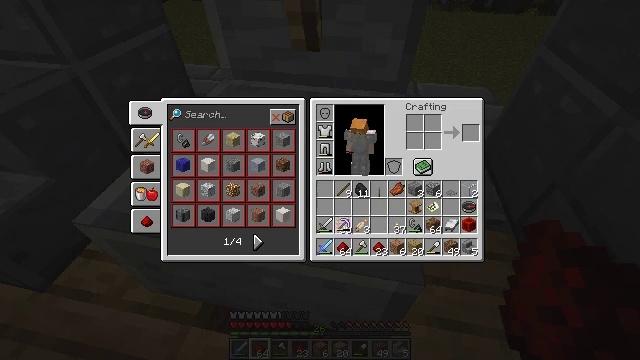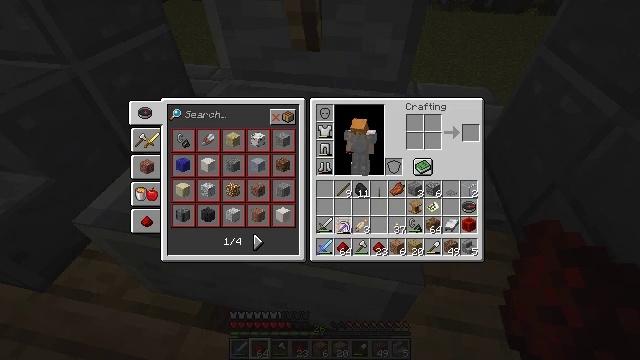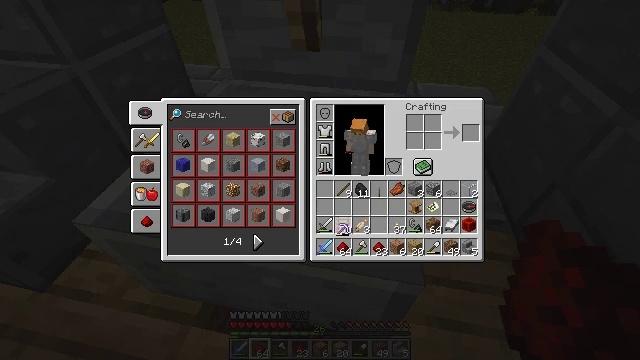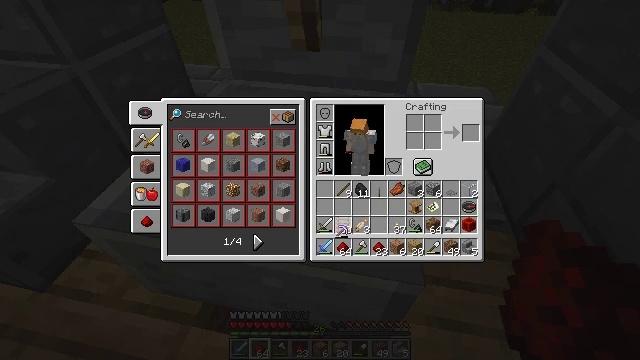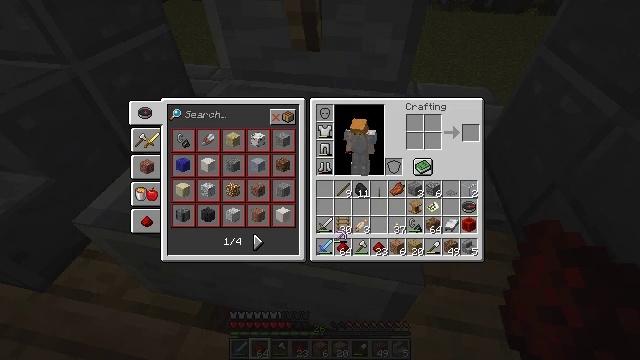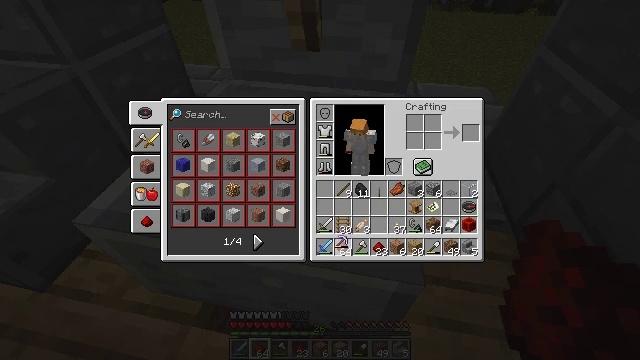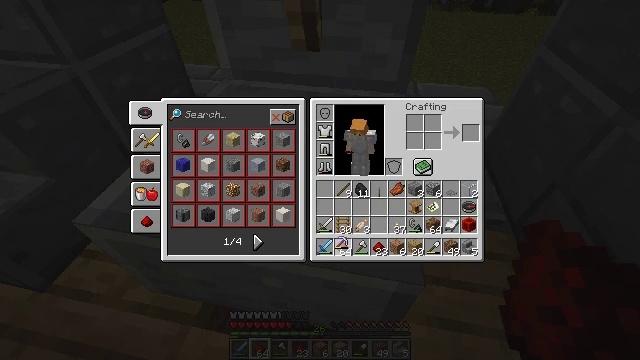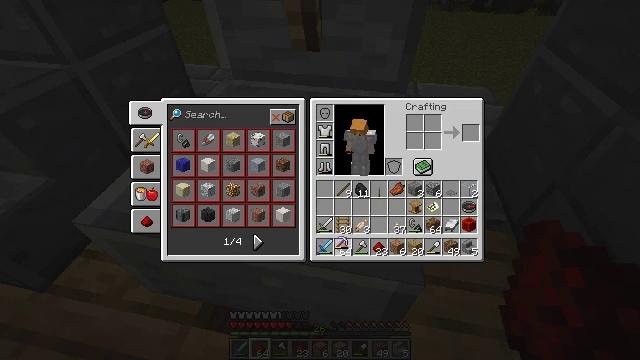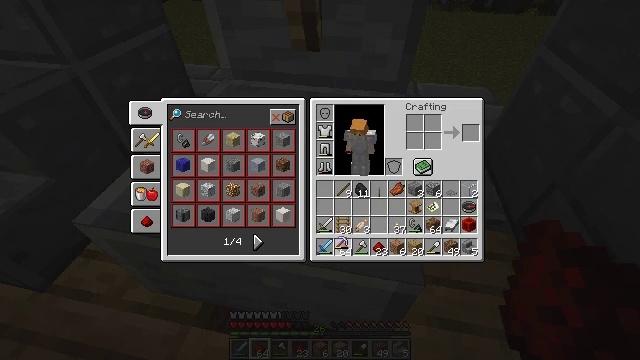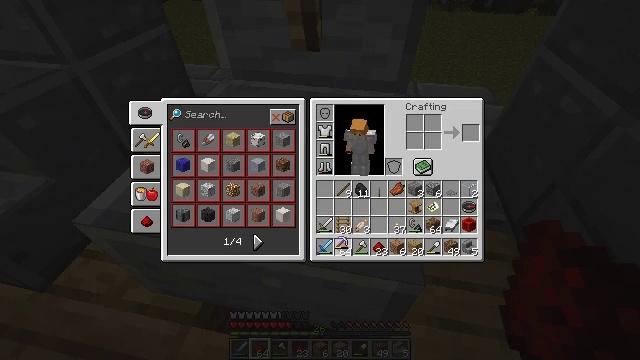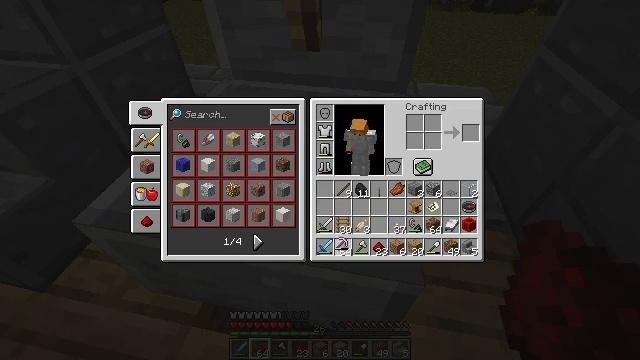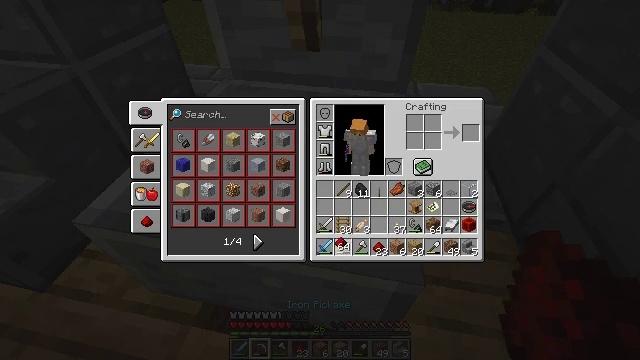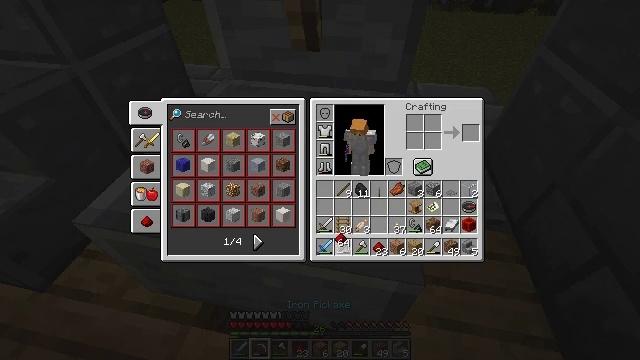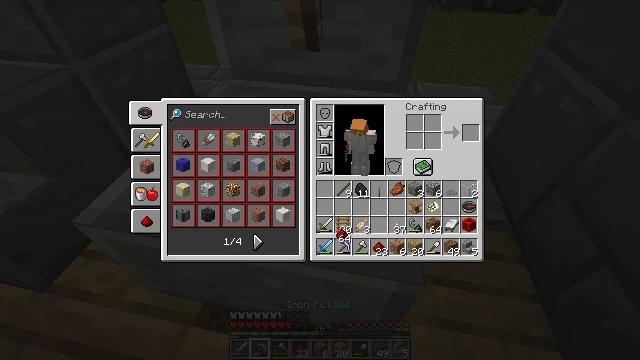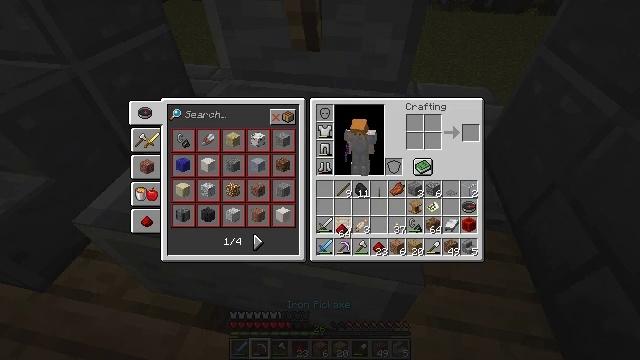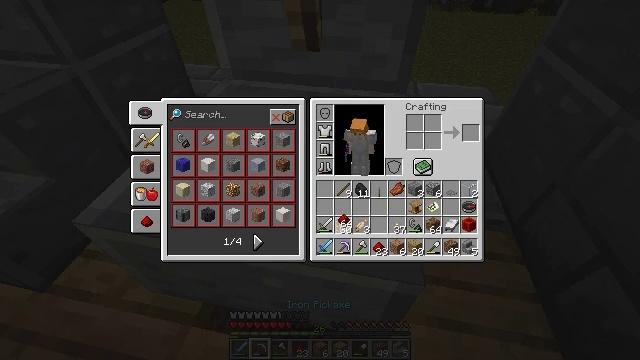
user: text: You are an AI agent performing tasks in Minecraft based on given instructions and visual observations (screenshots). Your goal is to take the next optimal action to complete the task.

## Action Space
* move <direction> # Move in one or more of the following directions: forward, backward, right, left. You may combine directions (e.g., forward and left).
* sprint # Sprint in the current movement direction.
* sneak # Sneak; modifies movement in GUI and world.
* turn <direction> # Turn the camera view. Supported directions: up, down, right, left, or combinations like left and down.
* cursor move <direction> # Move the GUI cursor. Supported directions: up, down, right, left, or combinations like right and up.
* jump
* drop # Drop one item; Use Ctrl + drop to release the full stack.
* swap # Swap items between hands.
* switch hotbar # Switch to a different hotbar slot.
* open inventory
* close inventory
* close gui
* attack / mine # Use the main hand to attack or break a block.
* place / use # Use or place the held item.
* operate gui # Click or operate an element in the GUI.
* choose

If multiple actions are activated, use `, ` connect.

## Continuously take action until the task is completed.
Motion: motion action
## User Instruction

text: Collect the polished andesite stairs.
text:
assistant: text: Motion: no_op
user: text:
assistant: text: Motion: no_op
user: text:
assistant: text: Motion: no_op
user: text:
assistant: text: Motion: no_op
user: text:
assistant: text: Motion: no_op
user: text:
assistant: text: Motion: no_op
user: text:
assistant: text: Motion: no_op
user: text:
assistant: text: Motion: operate gui
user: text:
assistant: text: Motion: operate gui
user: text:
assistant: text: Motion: operate gui
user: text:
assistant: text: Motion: no_op
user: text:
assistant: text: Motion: no_op
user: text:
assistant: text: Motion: no_op
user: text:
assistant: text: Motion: no_op
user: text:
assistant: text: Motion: cursor move up
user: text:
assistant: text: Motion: no_op
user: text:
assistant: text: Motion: no_op
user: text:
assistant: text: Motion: no_op
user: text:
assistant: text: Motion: no_op
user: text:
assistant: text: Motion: no_op
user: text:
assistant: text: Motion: no_op
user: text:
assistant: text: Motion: no_op
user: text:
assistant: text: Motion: no_op
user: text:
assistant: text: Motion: no_op
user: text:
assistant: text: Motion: operate gui
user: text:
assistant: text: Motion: operate gui
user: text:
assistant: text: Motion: operate gui
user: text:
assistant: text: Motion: no_op
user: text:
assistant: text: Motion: no_op
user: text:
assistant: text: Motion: no_op